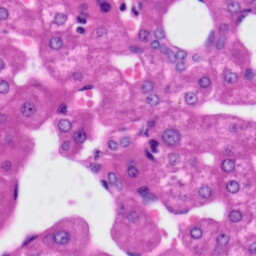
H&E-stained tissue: Liver